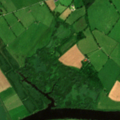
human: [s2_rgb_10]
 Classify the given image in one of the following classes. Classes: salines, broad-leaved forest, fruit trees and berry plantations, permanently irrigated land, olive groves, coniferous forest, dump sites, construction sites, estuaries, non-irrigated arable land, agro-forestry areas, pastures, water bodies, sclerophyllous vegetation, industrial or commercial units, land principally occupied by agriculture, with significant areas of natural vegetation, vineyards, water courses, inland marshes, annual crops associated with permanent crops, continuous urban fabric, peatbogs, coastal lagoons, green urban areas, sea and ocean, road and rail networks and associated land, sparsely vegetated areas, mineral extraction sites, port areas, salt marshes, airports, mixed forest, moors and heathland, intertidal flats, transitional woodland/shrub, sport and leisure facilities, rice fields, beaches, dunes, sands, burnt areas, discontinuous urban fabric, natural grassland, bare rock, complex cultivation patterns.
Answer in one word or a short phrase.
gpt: non-irrigated arable land, pastures, broad-leaved forest, water courses